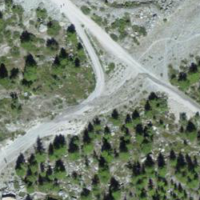
EUNIS habitat code: 48
Species observed at this site:
Chamaenerion dodonaei